Interaction volume radius: 5 \u00c5
Interaction volume height: 25 \u00c5
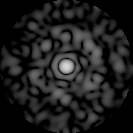
Disorder parameter: 0.8453